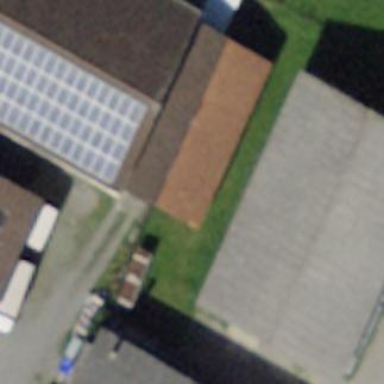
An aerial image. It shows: Barn.